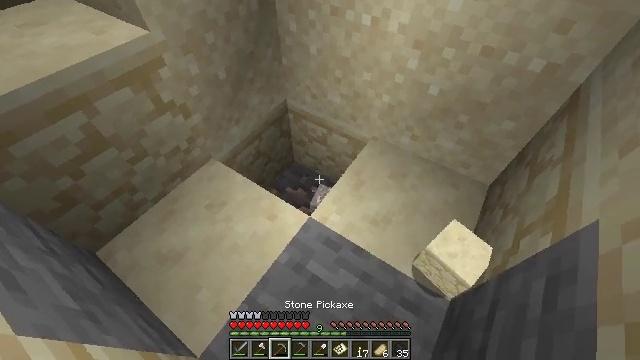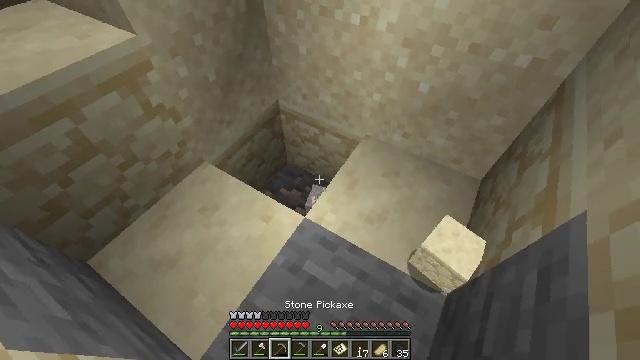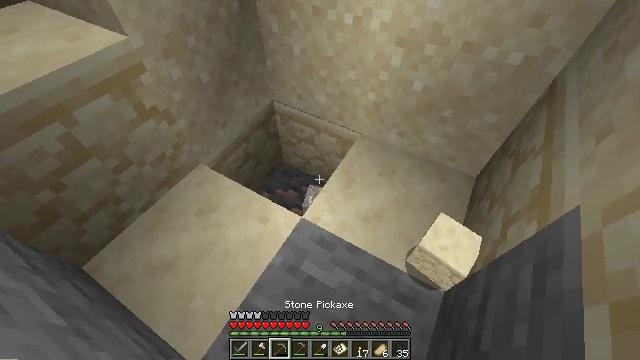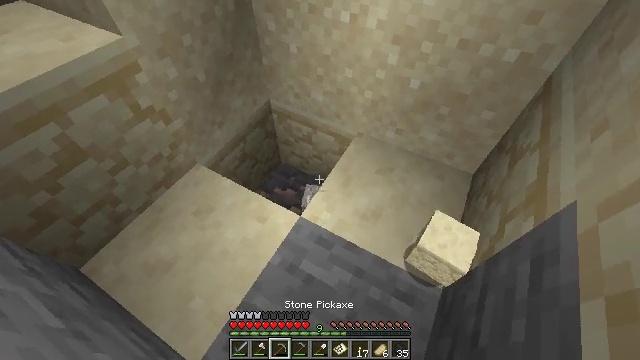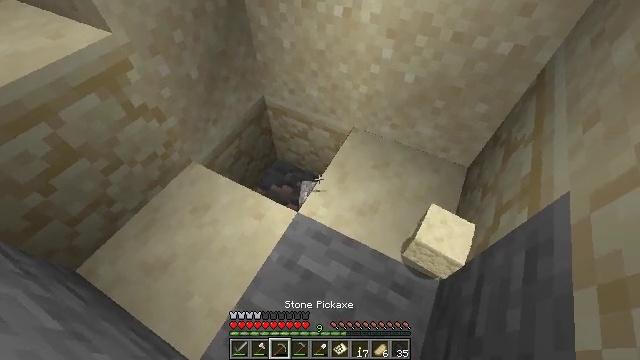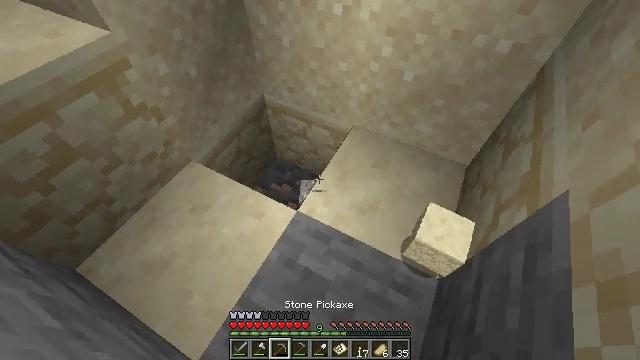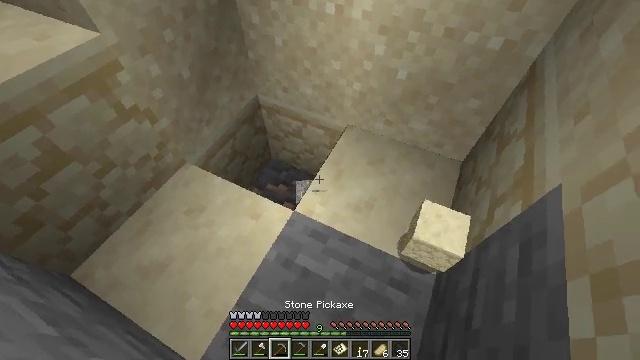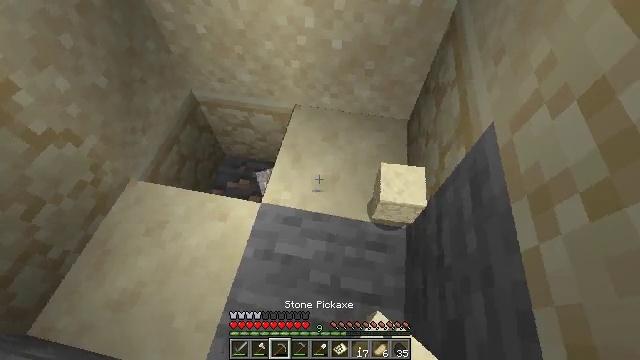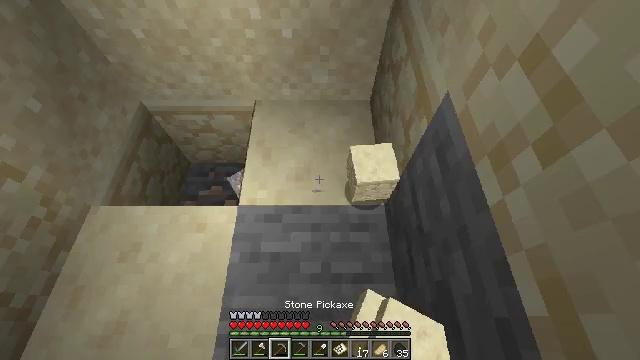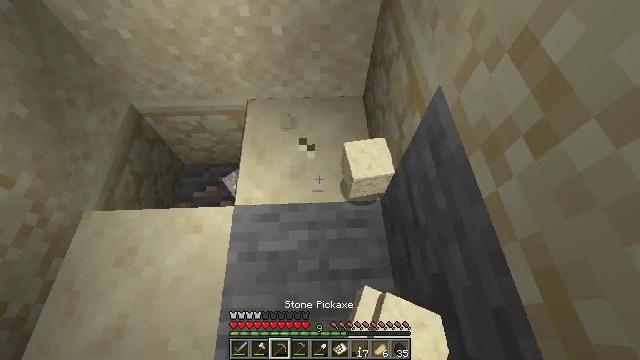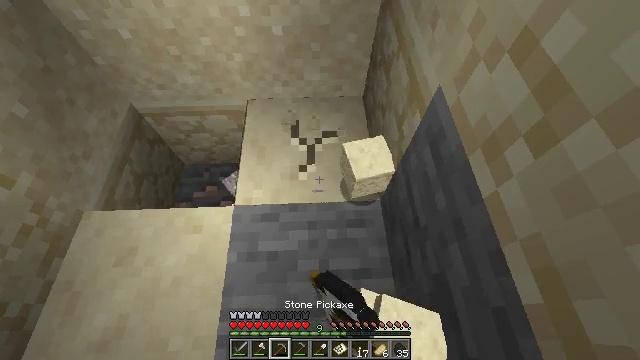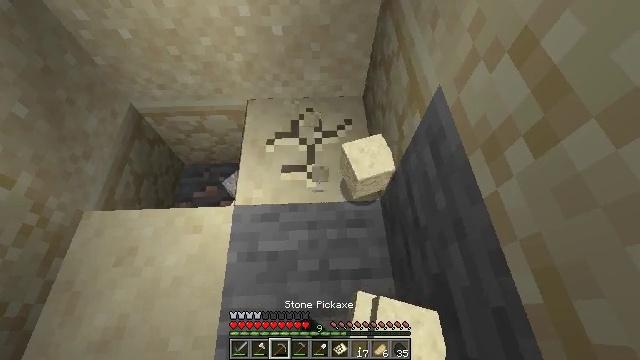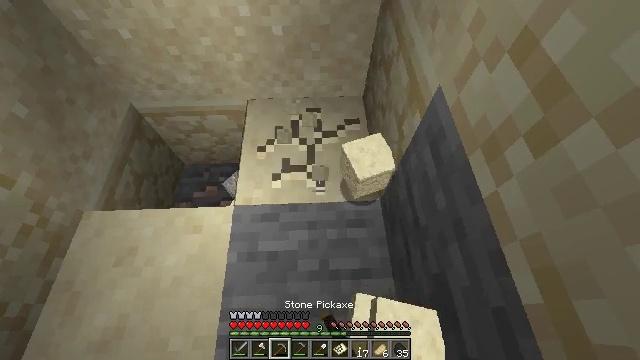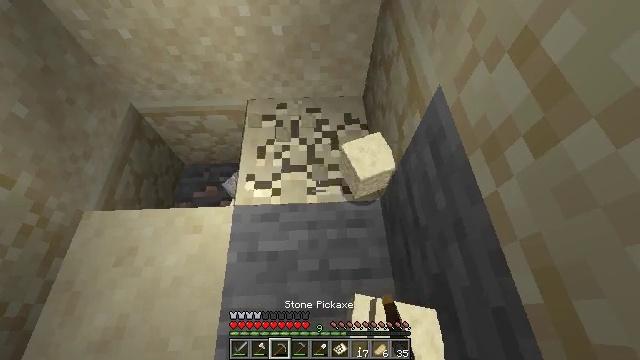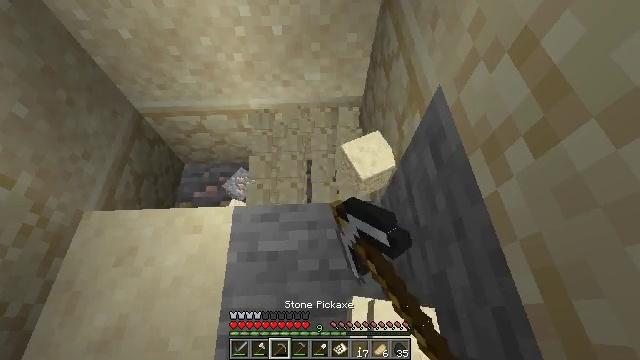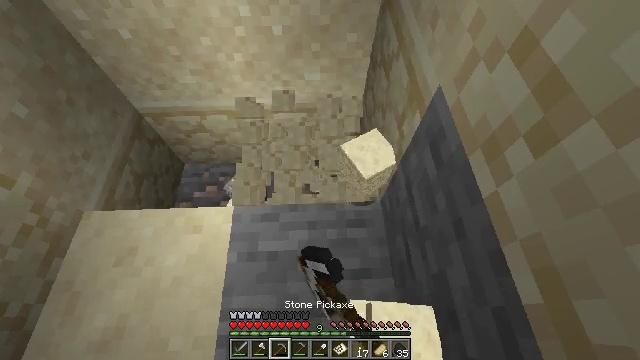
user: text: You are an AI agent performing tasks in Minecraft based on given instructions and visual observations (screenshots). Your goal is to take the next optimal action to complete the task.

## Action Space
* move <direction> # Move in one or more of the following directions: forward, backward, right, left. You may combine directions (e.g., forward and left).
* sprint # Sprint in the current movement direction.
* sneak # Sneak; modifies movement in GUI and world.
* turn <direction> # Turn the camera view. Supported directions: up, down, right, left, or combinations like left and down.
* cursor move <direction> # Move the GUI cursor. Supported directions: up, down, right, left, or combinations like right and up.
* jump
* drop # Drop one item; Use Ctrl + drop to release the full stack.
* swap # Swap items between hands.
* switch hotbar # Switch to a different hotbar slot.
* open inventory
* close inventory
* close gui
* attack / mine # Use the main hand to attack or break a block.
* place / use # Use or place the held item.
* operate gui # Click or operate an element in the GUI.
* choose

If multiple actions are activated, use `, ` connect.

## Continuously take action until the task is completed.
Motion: motion action
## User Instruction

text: Break the sandstone to collect.
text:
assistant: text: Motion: turn right
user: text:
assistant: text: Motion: turn right
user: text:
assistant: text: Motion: no_op
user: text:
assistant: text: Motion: turn right
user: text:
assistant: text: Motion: no_op
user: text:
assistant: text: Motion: turn right
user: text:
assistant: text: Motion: turn right and down
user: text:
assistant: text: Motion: turn right and down
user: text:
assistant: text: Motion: turn right, attack / mine
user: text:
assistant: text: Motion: attack / mine
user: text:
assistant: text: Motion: attack / mine
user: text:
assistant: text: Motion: attack / mine
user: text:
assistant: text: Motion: attack / mine
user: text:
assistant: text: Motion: attack / mine
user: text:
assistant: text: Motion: attack / mine
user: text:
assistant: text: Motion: attack / mine
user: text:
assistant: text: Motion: attack / mine
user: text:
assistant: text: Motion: attack / mine
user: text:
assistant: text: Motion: attack / mine